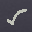
Label: 5